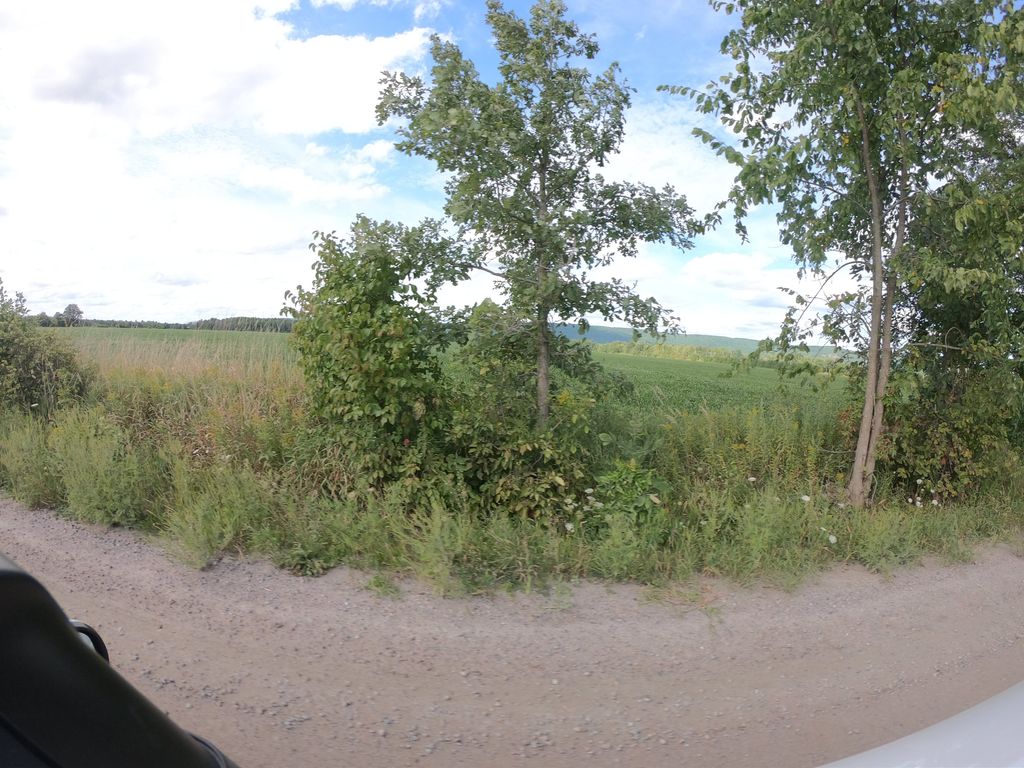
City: ottawa-gatineau